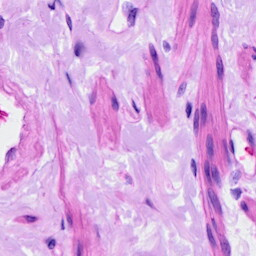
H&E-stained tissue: Ovarian